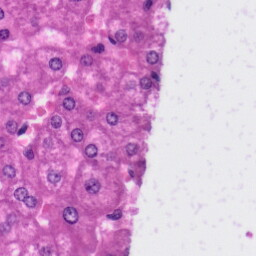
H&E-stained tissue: Liver